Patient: sex F, age 60
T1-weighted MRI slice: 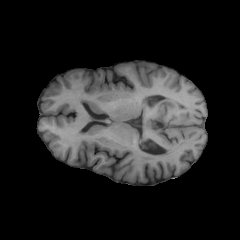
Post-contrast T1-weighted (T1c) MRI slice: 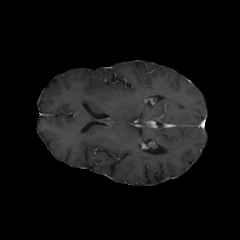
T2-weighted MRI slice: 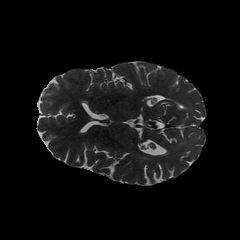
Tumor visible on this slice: no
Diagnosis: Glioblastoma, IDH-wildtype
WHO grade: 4